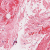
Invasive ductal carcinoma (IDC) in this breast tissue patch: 0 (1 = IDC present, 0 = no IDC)